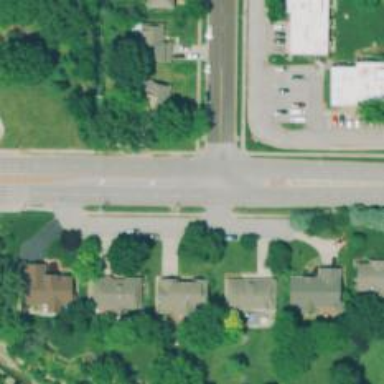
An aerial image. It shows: Solid stop line on the road.